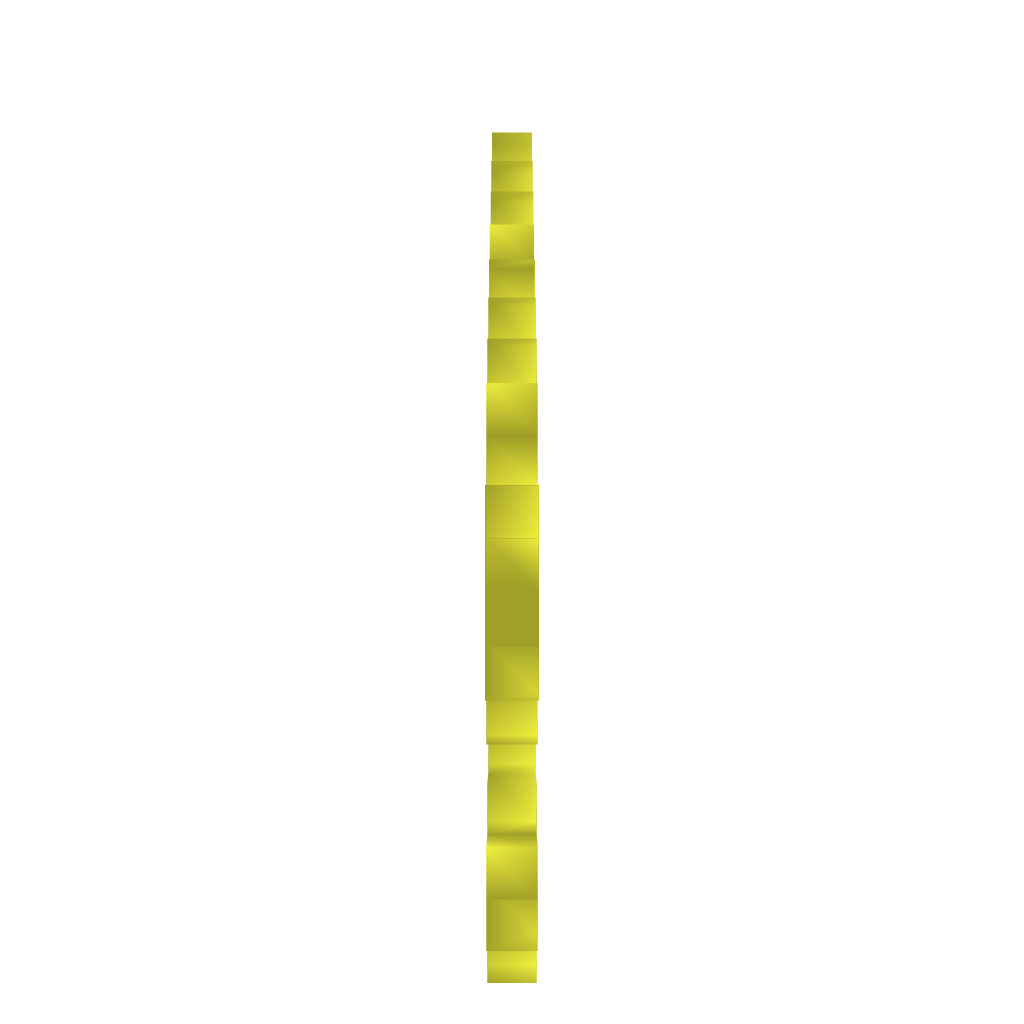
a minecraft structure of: Super Mario Goomba pixel art